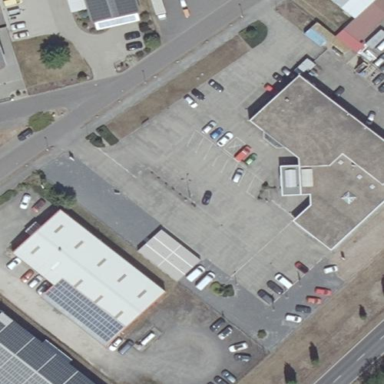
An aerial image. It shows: Commercial area with car shop surrounded by chain link fence.